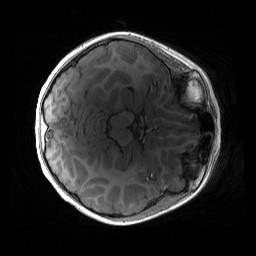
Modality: T1w
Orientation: axial
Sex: female
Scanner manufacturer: siemens
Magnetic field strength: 3 T
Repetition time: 1.9 s
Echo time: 0.00243 s